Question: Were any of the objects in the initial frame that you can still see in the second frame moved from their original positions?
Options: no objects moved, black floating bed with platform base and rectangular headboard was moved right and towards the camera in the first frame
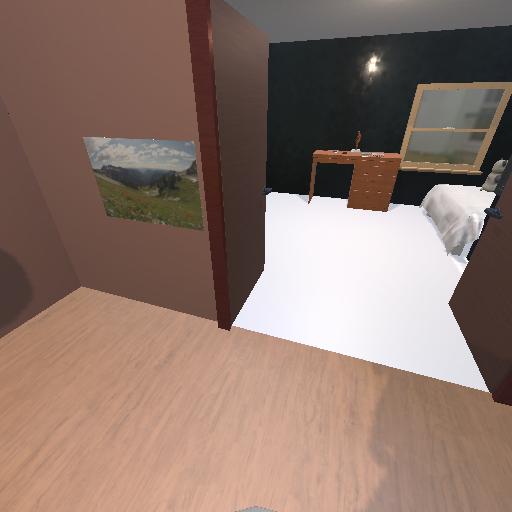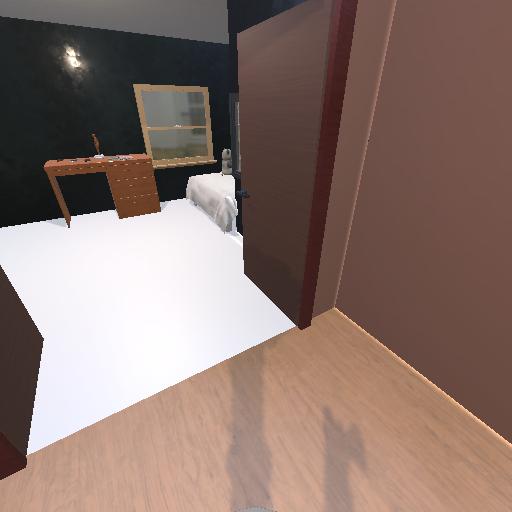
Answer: no objects moved